Field crop: tomato
Growth stage: 1
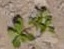
Species: portulaca